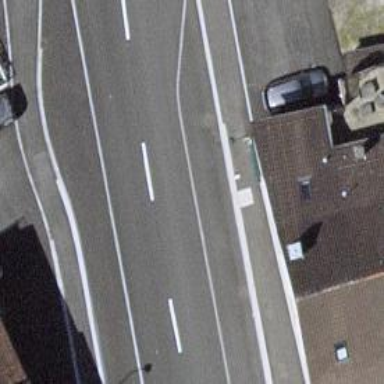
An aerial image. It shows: Bus stop with designated public transport stop position.